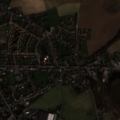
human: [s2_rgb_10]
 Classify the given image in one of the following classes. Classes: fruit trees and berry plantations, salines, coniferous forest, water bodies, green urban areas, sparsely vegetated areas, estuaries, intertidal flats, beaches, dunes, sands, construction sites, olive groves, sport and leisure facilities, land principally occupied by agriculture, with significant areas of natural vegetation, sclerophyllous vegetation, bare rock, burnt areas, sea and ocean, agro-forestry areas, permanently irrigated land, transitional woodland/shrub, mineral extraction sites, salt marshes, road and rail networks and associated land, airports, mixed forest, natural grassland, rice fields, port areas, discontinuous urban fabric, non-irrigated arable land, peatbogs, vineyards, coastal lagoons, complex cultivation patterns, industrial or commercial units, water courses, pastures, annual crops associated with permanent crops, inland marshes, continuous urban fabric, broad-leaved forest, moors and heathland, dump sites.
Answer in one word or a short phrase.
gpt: discontinuous urban fabric, non-irrigated arable land, moors and heathland